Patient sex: M
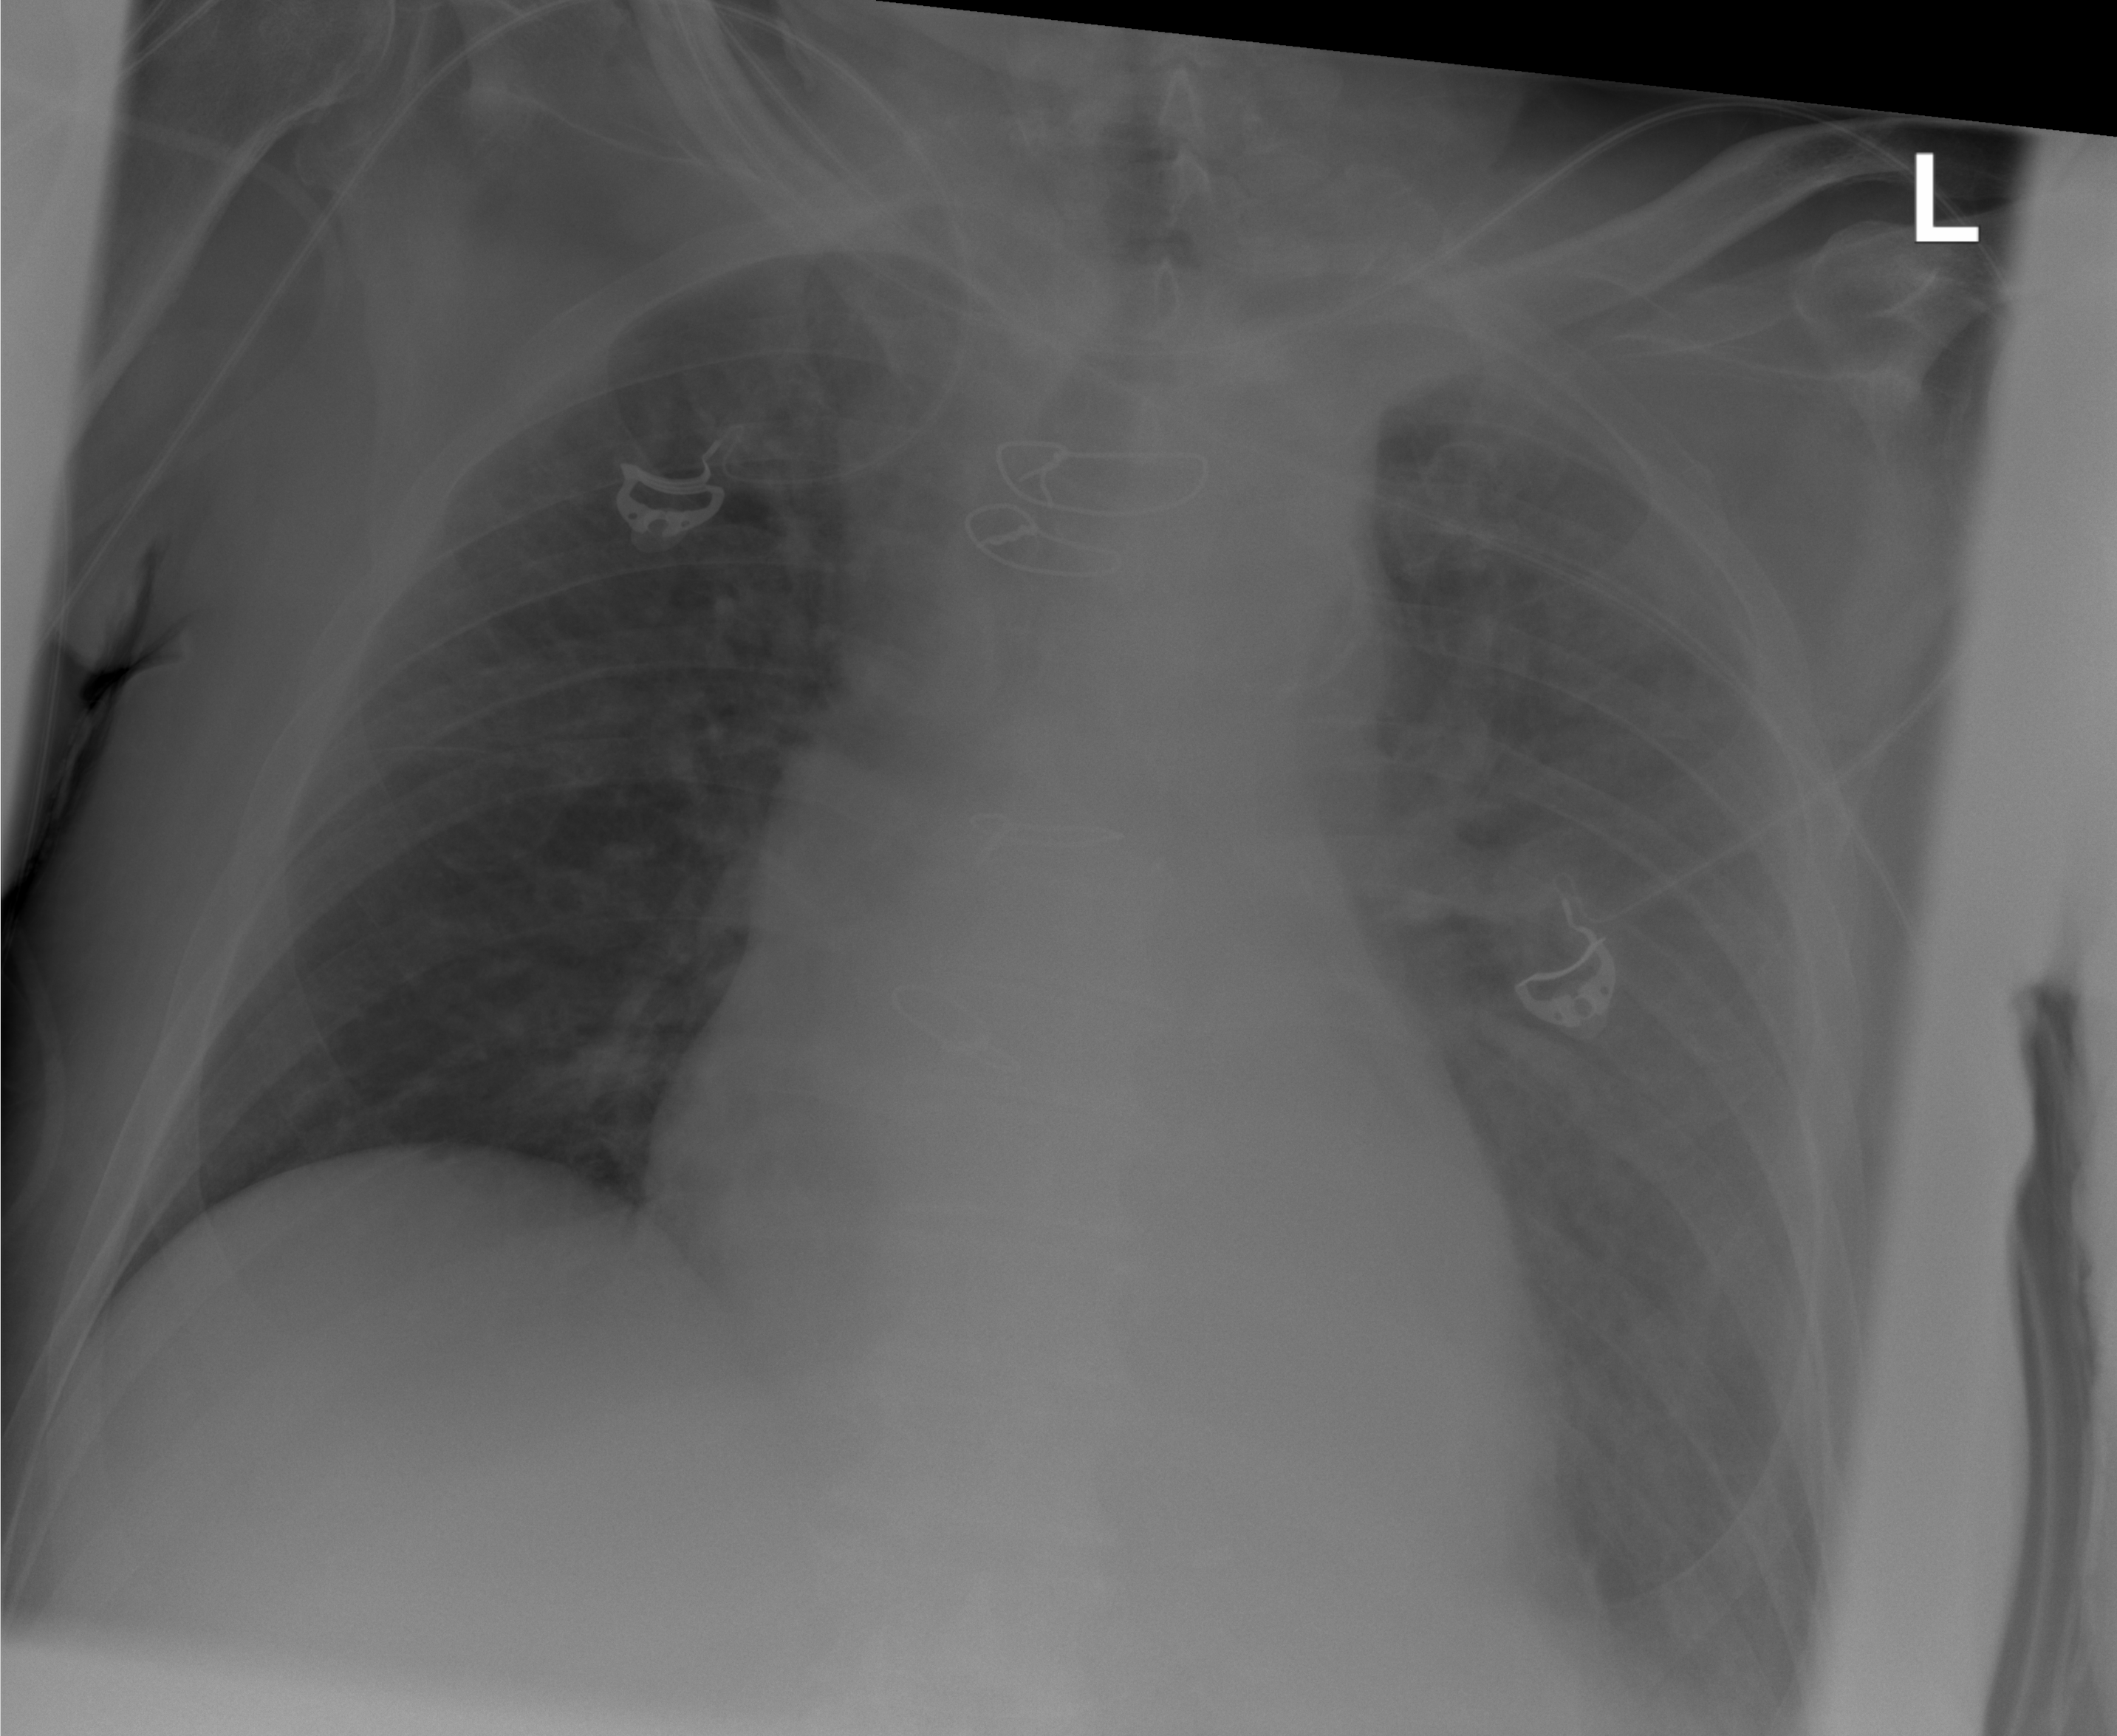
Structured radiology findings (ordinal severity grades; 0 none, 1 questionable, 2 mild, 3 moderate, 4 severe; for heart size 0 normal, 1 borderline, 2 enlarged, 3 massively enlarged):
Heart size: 2
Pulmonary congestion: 1
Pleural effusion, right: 0
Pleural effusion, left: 2
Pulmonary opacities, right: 1
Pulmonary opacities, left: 2
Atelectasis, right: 1
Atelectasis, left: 1